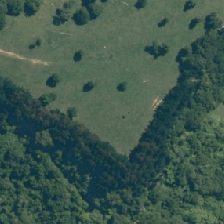
Land cover: low_producing_grassland